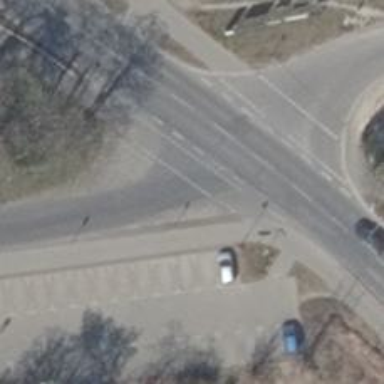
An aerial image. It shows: Road with "give way" sign.